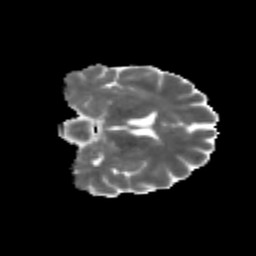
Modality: MD
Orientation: coronal
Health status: ill
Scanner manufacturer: siemens
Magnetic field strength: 3 T
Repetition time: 6.8 s
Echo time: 0.097 s